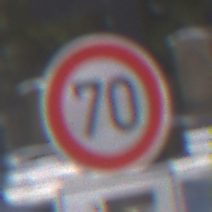
Verkehrszeichen: Geschwindigkeit70
Zusatzzeichen unten: MehrspurigeFahrzeuge2
Umgebung: Outdoor, Special
Tageszeit: MorningAfternoon
Wetter: Clear
Licht: Natural
Jahreszeit: Winter
Kontrast: HighContrast